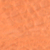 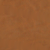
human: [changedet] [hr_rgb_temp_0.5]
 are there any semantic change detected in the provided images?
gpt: No change was made.